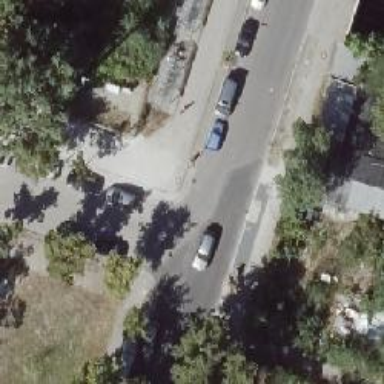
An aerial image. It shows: Residential road with concrete surface. Sidewalks are present on both sides.